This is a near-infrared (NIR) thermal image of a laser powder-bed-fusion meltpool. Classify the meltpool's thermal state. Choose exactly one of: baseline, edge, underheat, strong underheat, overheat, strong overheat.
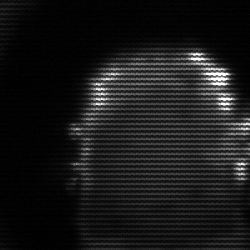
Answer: baseline